Question: This is not related to the grouping function where you can drag things to the header and it groups the grid.
I am trying to present grid columns in categories for organization in a large grid showing complex financial data for my project. I have created a very very simplified mockup of what I am trying to accomplish in google docs at this link
<URL>
The solution would need top play nice with column resizing. We would disable the ability to re-order columns for this display so that shouldn't be an issue.

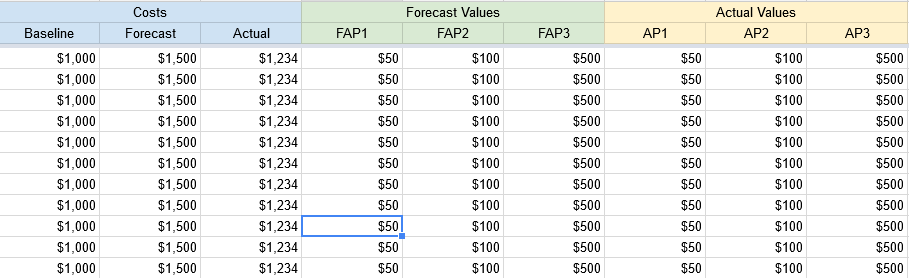
Answer: Regarding a multi-row header w/ colspan
From the official forum:
> Multirow headers will be available in the Pivot Grid, which we are currently developing with the idea of releasing it for Q2 2014. We may port the implementation for the standard Grid for subsequent releases, but I am afraid I can't provide official information about the timing and probability at this point.
<URL>
<URL>
If anyone cares this is how we overcame the problem using slick grid. We are updating to kendo so we will just carry this forward until we have a grid that has these capabilties. We used a legend and then applied a CSS to each header